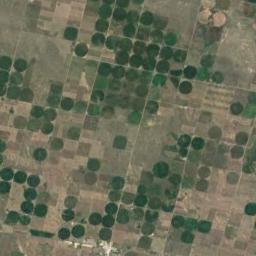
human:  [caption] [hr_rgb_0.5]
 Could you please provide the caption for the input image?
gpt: There are some green circle farmland and bare square farmland .

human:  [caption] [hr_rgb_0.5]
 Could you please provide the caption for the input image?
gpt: There are many round farms .

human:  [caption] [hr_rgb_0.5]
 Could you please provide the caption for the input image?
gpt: Many densely arranged green and tan circular farmland .

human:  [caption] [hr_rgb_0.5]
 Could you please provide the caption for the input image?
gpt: Many dark green circular farmlands are surrounded by other farmlands that grows other crops .

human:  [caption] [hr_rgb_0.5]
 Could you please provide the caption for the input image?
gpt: There are dozens of circular farmlands of the same size distributed irregularly .